Interaction volume radius: 10 \u00c5
Interaction volume height: 15 \u00c5
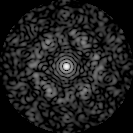
Disorder parameter: 0.7906